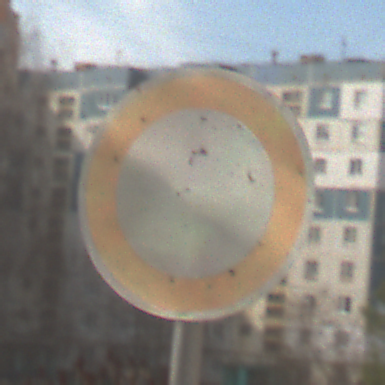
Verkehrszeichen: VerbotFahrzeugeAllerArt
Umgebung: Outdoor, Urban
Tageszeit: MorningAfternoon
Wetter: PartlyCloudy
Licht: Natural
Jahreszeit: NotSpecified
Kontrast: HighContrast